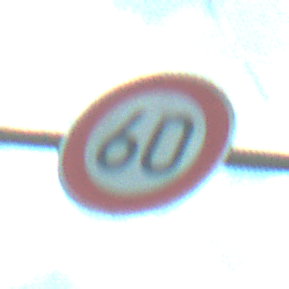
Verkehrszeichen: Geschwindigkeit60
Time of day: MorningAfternoon
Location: Roofed (Special)
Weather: PartlyCloudy
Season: NotSpecified
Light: Natural